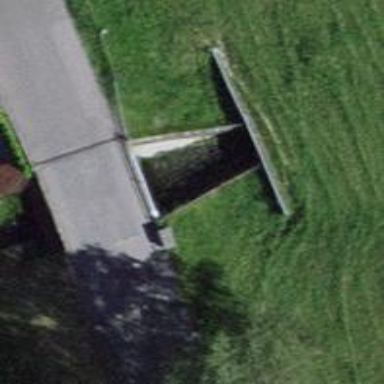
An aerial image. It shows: Street cabinet of man-made origin.